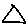
Label: triangle